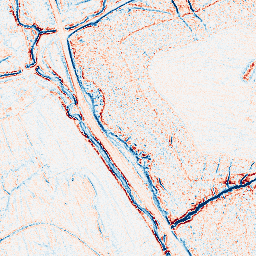
Category: edge_preserving
Decomposition family: anisotropic_diffusion
Decomposition parameters: iterations: 5
kappa: 50
gamma: 0.15
Upsampling method: quintic
Upsampling parameters: scale: 4
Upsampling scale: 4